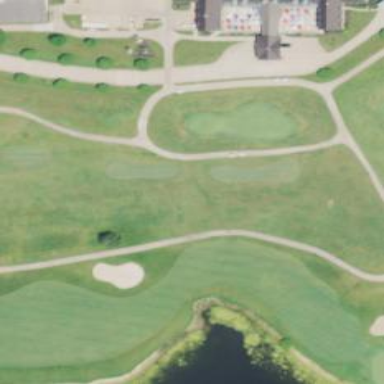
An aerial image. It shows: Path used for both walking and golf.